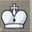
Piece: wK